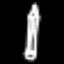
Label: pencil